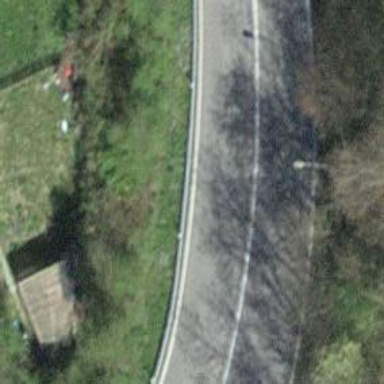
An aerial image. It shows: Asphalt road classified as primary highway.